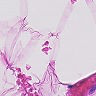
Metastatic tissue present: no